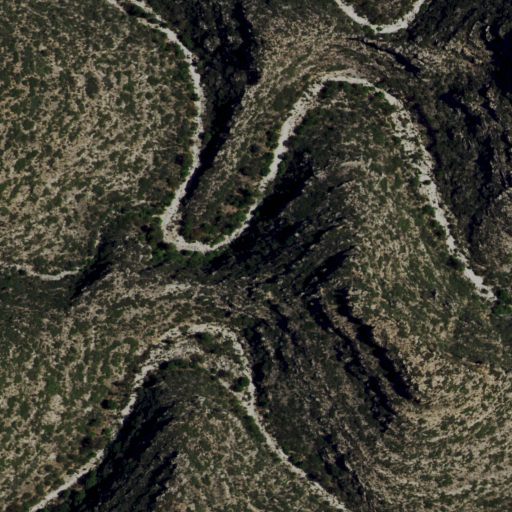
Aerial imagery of valley in New Mexico named Open Hollow Gulch containing shrub and evergreen forest